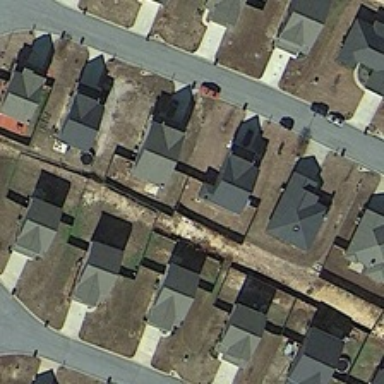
Many gray buildings are in a medium residential area .